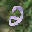
Label: 2